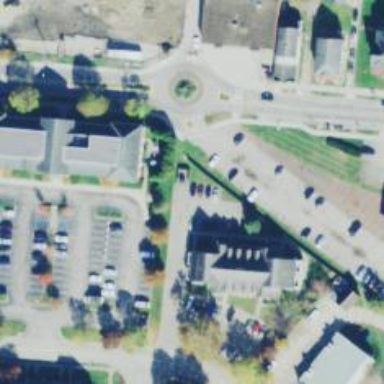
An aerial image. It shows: Marked crossing with pedestrian island.